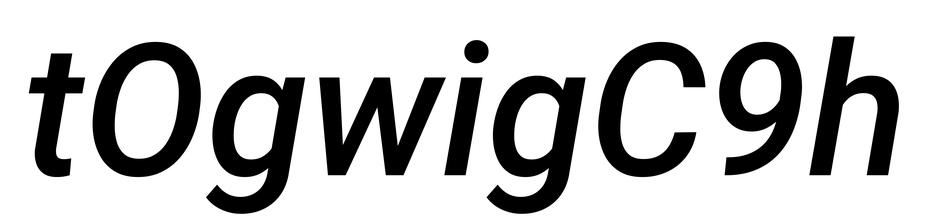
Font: Roboto-Italic_Medium_Italic